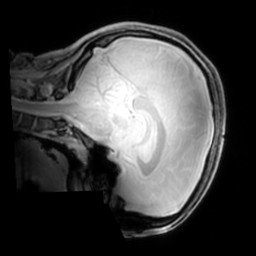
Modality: PDw
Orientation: sagittal
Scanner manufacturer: philips
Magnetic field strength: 7 T
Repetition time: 0.008 s
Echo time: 0.001974 s